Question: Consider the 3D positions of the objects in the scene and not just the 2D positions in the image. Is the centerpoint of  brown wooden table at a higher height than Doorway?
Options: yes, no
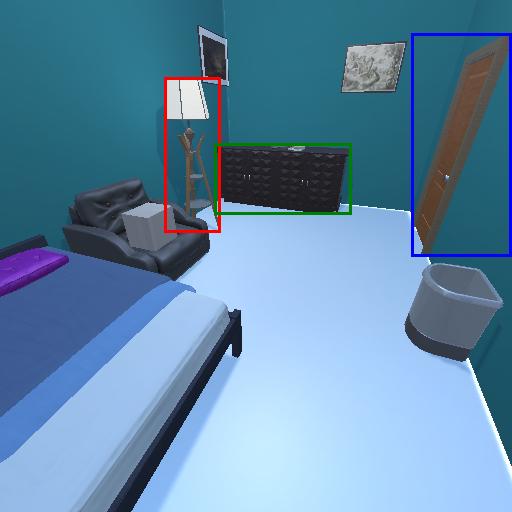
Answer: yes